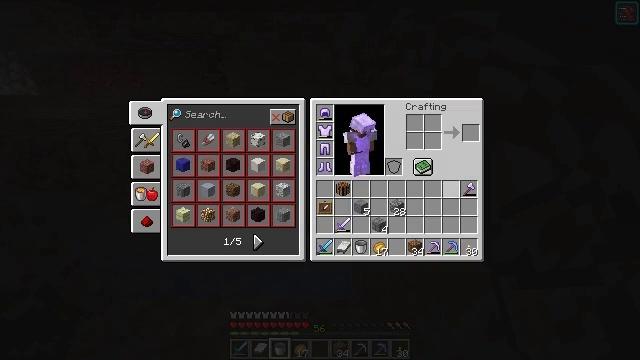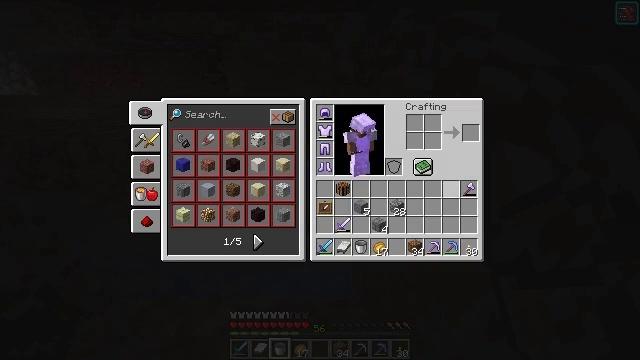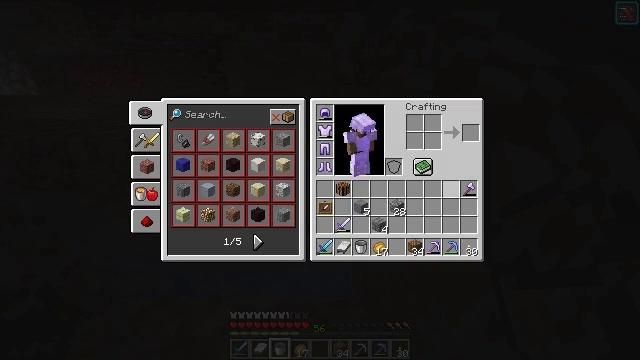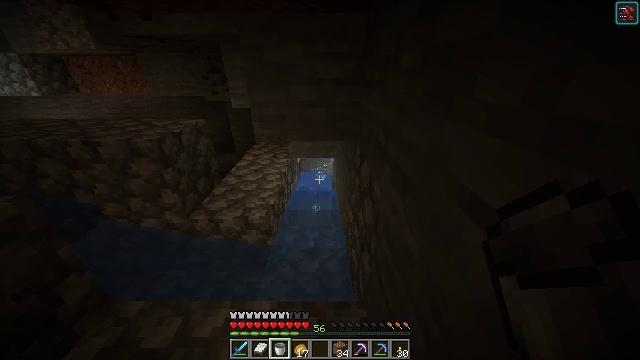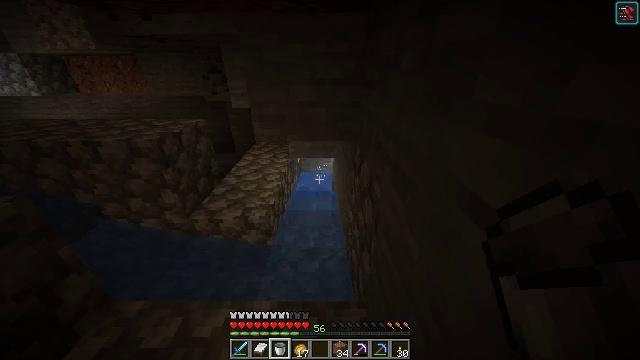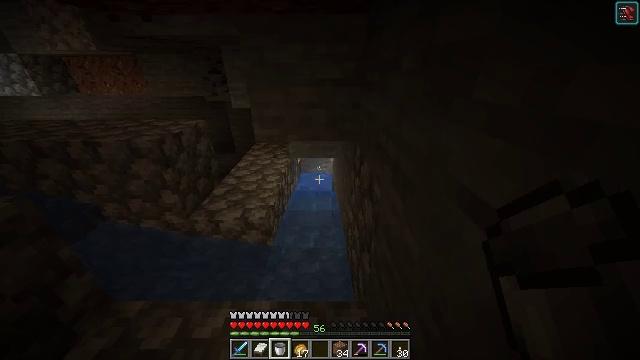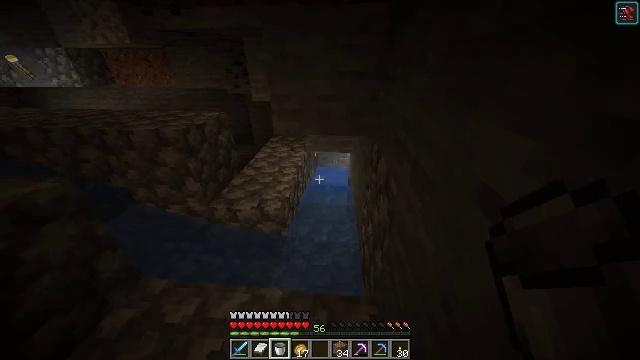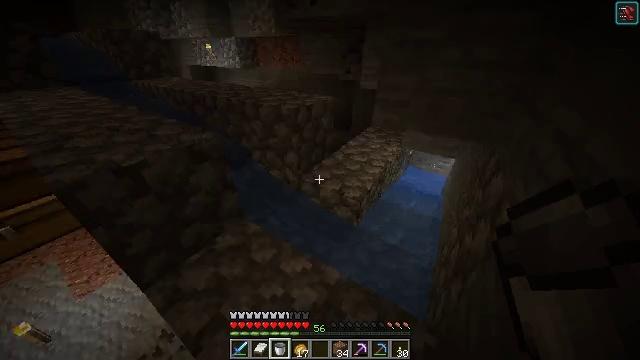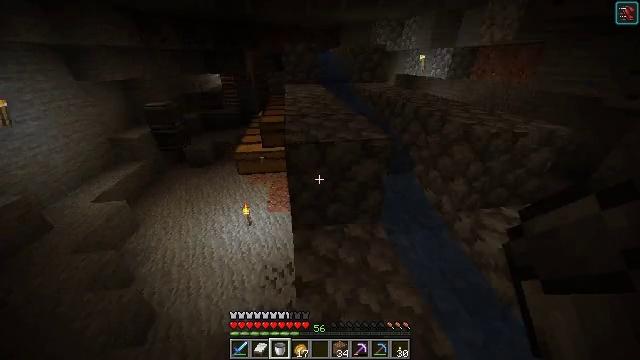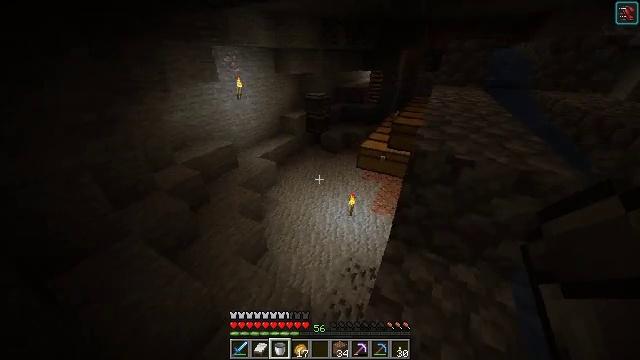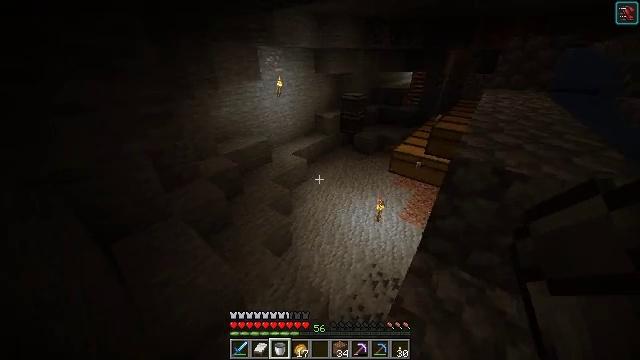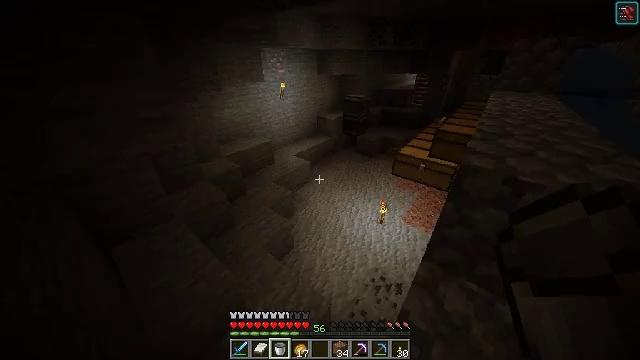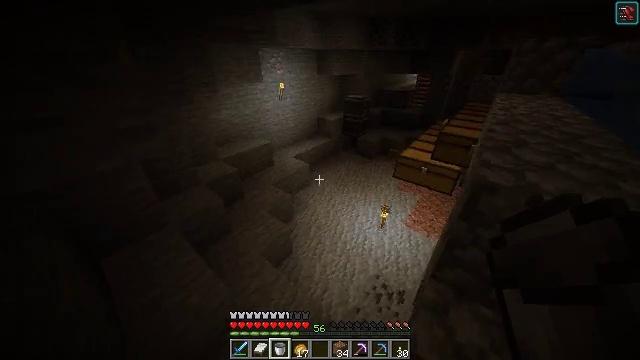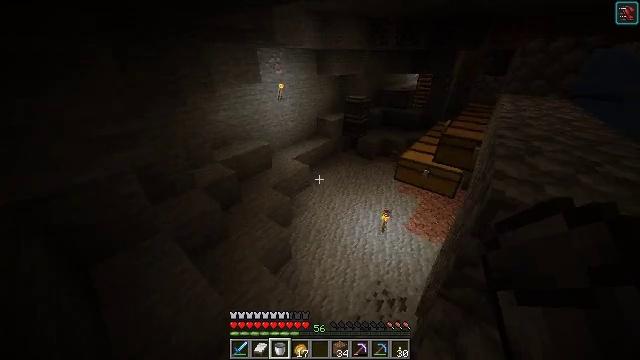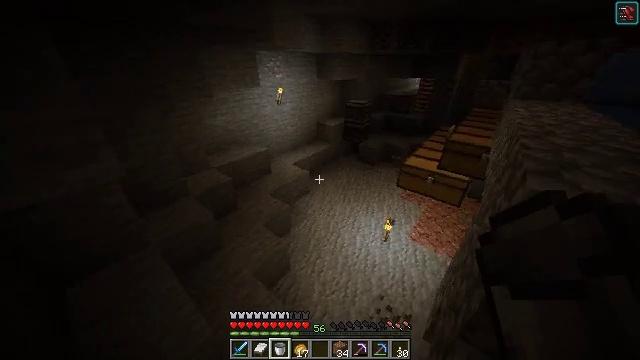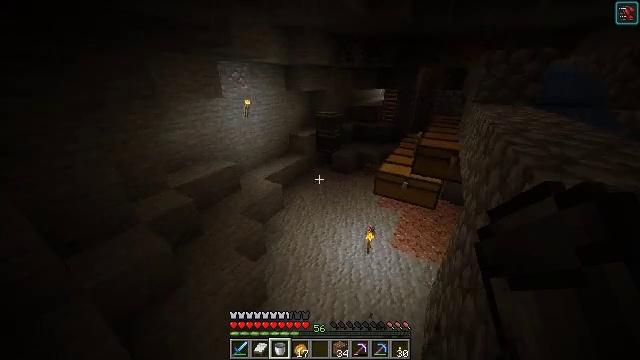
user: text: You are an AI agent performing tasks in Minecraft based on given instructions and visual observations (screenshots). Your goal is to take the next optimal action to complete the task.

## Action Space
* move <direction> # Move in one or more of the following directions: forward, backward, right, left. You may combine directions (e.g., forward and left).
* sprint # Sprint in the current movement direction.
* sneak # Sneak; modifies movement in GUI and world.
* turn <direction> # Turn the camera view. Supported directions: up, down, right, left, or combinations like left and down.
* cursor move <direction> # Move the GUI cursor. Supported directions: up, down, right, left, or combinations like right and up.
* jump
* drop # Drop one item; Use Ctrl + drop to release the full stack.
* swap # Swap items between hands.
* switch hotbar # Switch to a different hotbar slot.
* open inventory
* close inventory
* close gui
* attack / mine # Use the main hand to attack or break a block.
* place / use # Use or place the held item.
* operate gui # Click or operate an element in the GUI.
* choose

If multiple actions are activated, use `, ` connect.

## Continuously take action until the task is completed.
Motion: motion action
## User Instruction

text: Remove an item frame from the inventory.
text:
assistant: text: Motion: no_op
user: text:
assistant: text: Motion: no_op
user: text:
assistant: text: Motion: no_op
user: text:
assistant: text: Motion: close gui
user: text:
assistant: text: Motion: open inventory
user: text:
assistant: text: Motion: turn left and down
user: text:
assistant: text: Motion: turn left and down
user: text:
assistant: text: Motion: turn left and up
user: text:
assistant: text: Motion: turn left
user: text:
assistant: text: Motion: turn left
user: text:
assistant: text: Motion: move forward
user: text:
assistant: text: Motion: move forward
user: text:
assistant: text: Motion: move forward
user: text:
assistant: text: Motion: move forward
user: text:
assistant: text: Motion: move forward, turn right and up
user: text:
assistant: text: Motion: move forward, turn right and up
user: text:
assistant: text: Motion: move forward, turn up
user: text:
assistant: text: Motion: move forward, turn right and up
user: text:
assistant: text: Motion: move forward and move left, turn right and up
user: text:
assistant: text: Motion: move forward and move left, turn right and up
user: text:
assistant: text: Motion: move forward and move left
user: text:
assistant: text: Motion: move forward and move left, turn right and up
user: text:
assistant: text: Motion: move forward, turn right and up
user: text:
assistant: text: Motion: move forward, turn right and up
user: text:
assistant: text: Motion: move forward, turn right and up
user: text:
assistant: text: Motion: move forward and move left, turn right and up
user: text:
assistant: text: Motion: move forward and move left, turn right and up
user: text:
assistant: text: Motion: move forward and move left, turn right and up
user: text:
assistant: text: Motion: move forward and move left, turn right and up
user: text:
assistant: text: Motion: move forward and move left, turn right and up